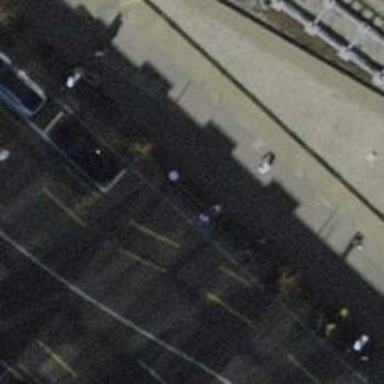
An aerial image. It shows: Black bench.